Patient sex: M
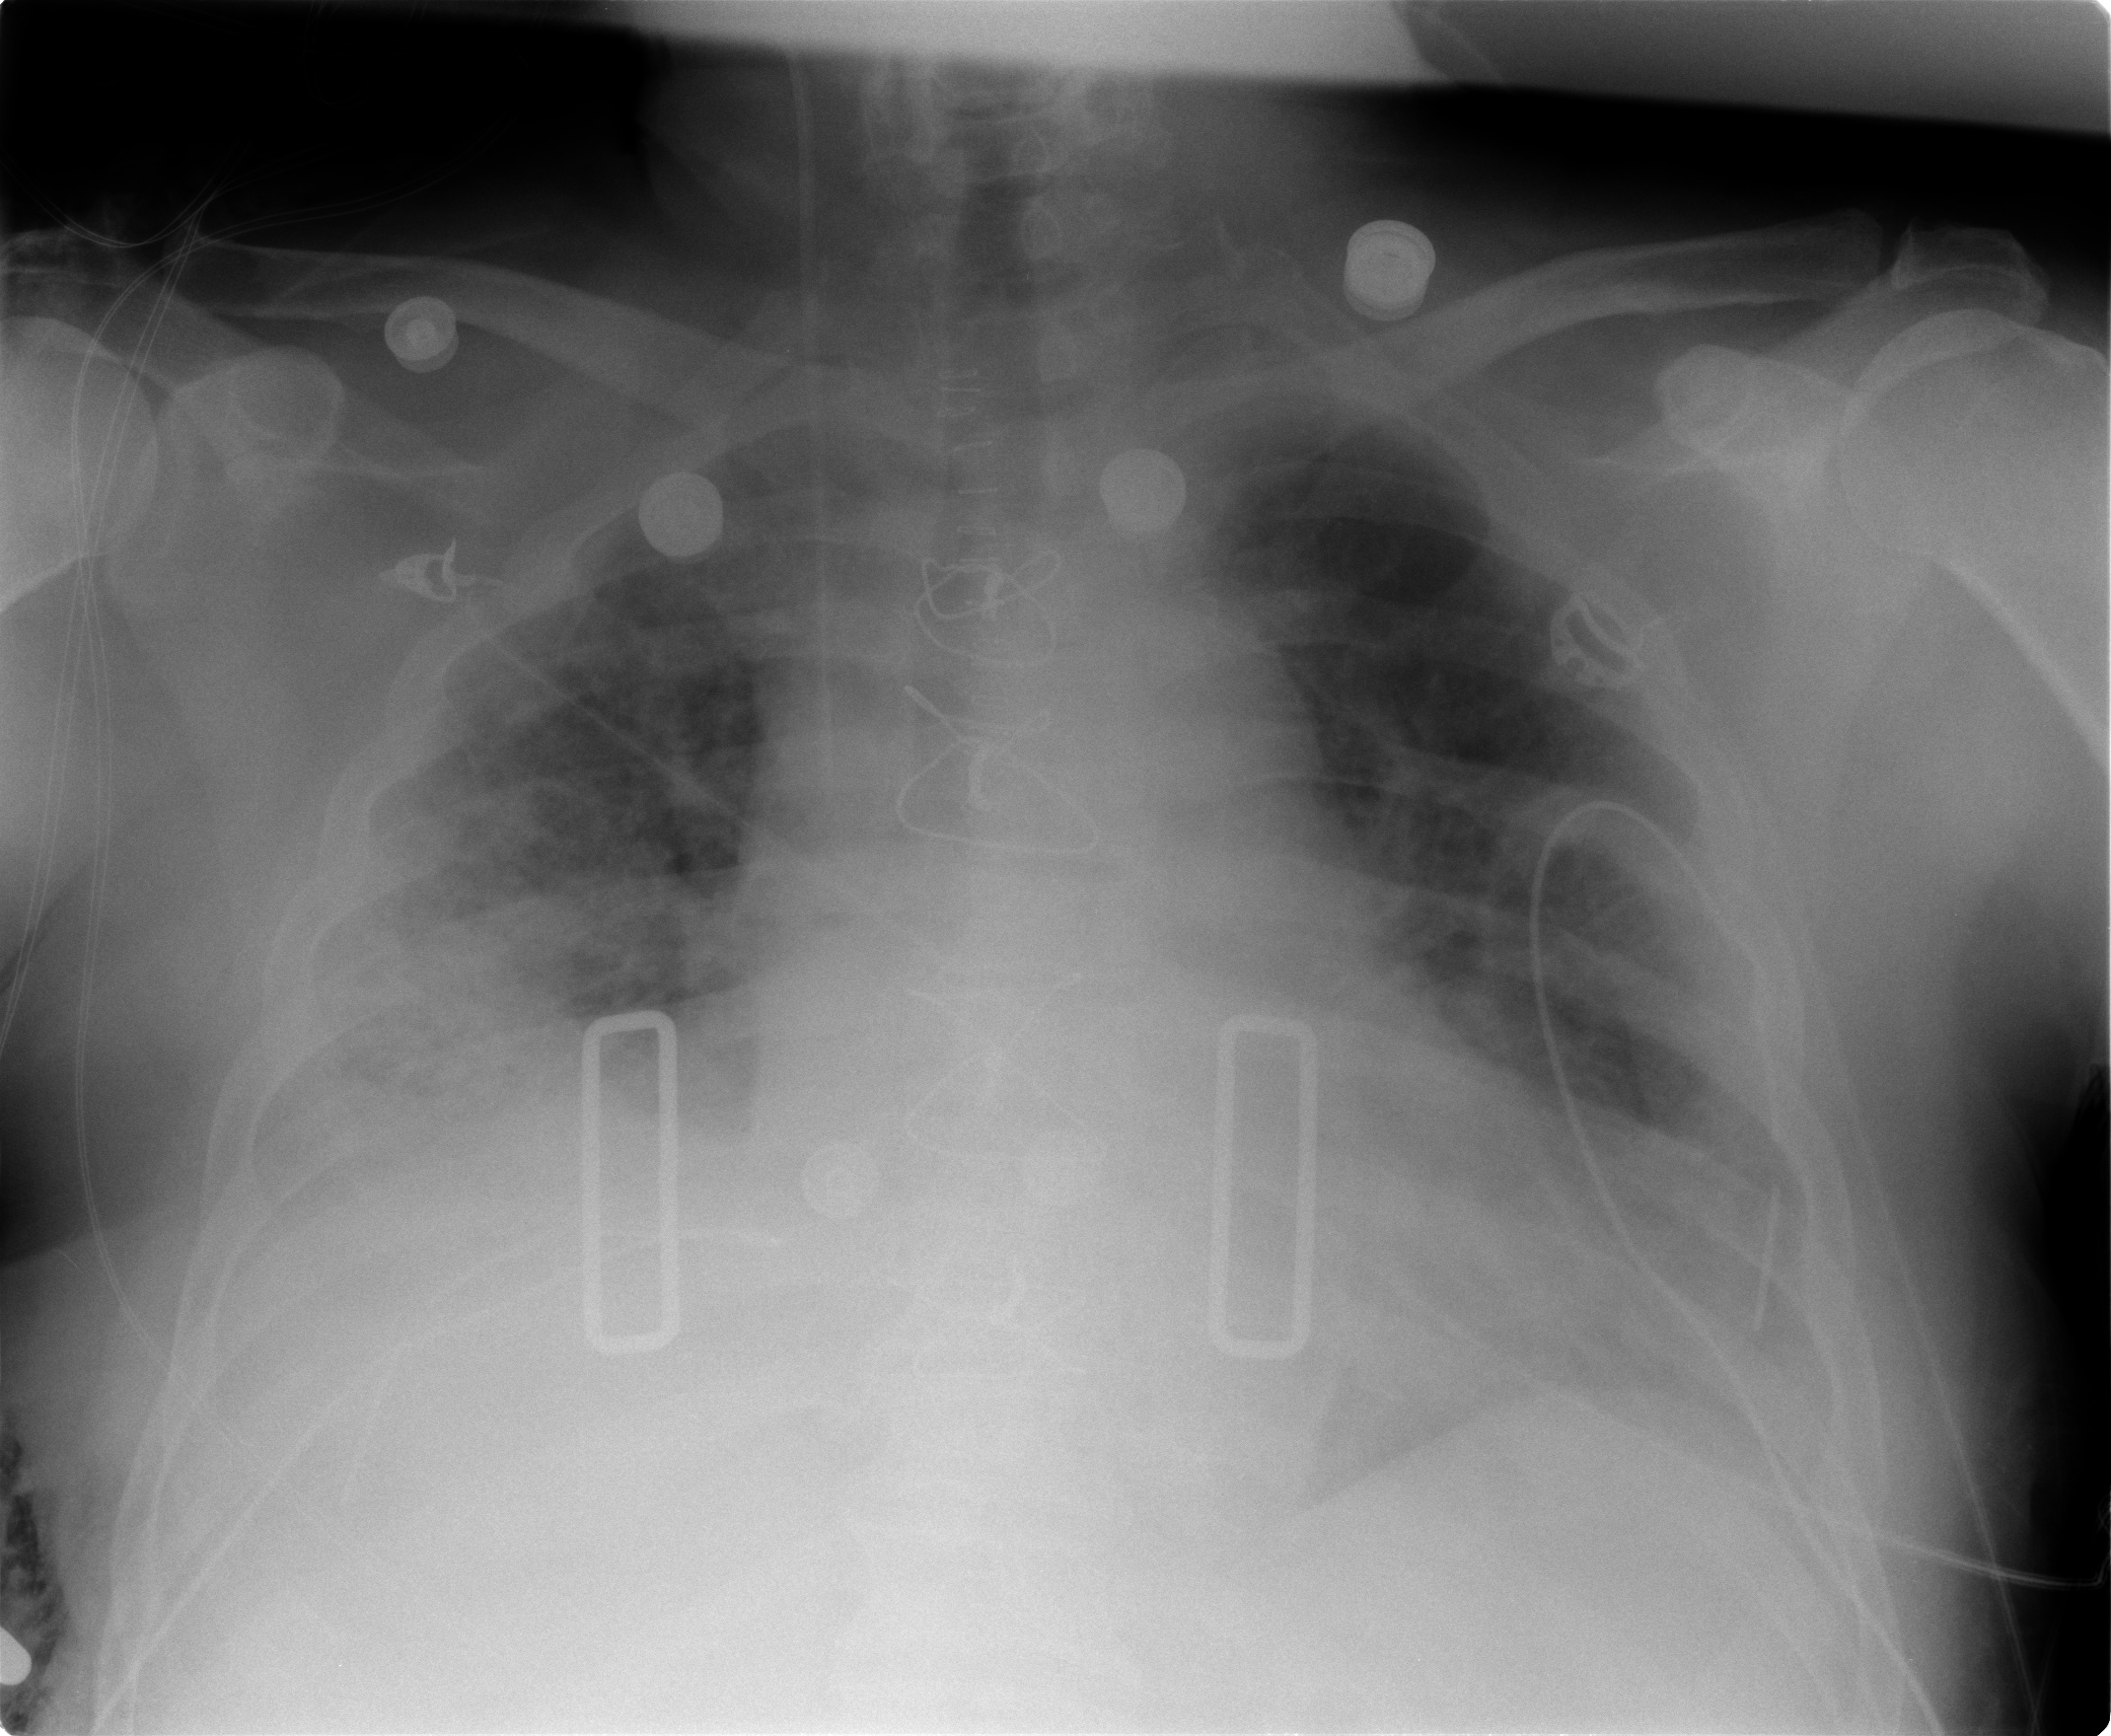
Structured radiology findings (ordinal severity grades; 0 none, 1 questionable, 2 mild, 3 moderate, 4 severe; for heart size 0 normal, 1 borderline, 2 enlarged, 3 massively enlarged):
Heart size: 2
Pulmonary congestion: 2
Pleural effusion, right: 2
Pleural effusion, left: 2
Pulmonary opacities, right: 3
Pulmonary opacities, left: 2
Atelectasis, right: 2
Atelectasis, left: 2